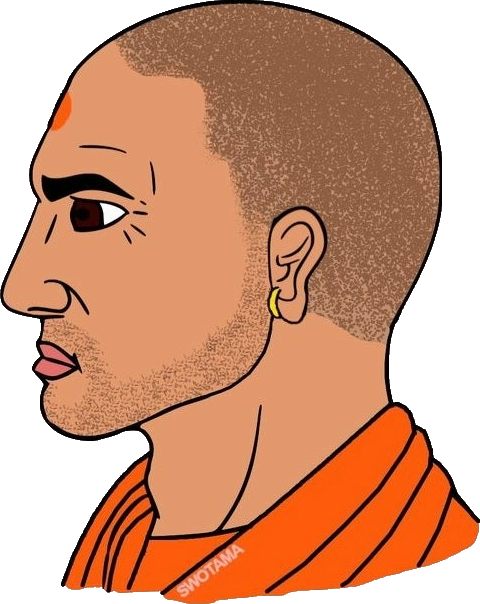
Label: 4_Yes_Chad